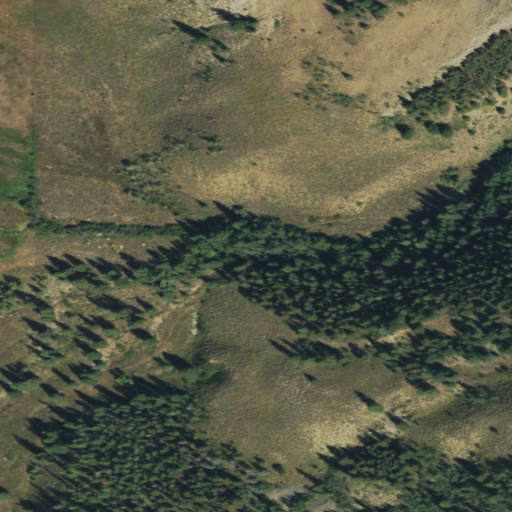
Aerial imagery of valley in Colorado named Eccher Gulch containing shrub, evergreen forest, deciduous forest, woody wetlands, and open development